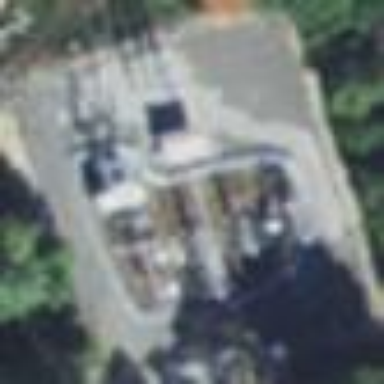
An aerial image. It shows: Distribution-level power substation.